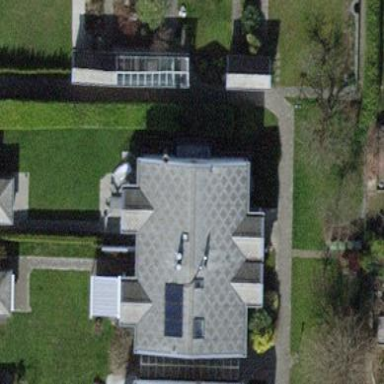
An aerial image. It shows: Semi-detached house.